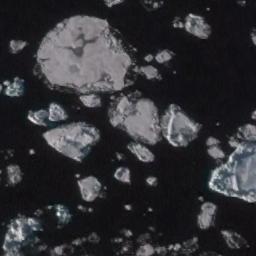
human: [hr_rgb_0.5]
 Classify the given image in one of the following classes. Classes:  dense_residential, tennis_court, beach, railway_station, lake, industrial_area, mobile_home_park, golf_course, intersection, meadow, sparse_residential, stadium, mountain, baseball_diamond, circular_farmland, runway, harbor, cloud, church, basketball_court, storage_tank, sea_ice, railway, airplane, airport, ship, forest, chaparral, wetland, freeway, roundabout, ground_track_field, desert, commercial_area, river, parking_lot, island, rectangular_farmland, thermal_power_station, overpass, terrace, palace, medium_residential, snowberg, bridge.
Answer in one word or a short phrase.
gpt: sea_ice